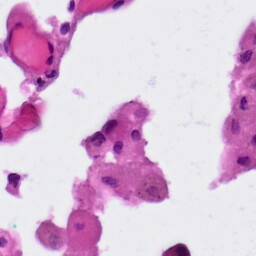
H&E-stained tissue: Lung